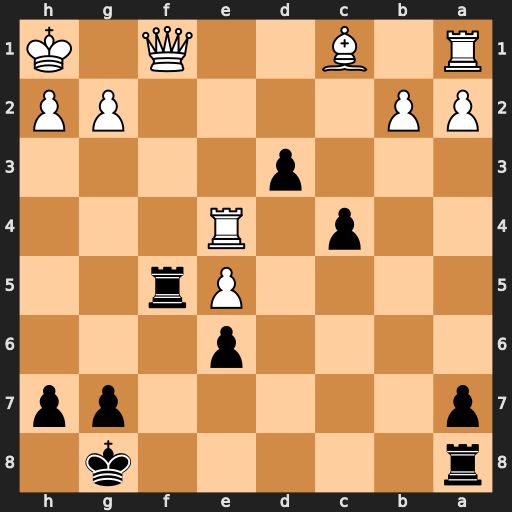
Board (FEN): r5k1/p5pp/4p3/4Pr2/2p1R3/3p4/PP4PP/R1B2Q1K
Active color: b
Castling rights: -
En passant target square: -
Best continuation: Rxf1#